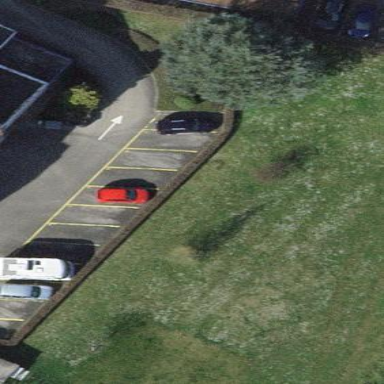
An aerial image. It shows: Parking available on the street side.